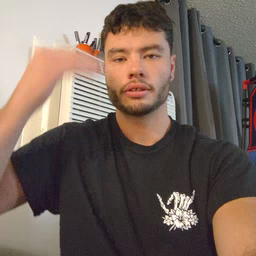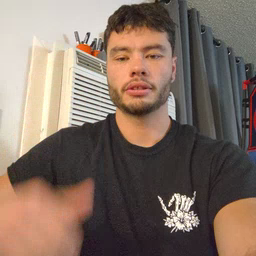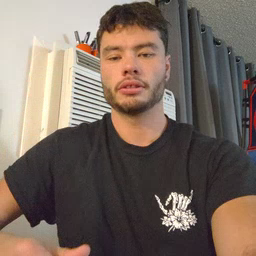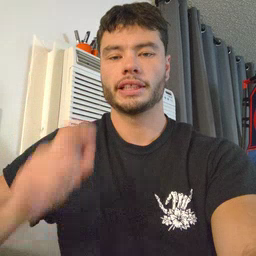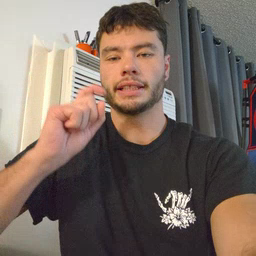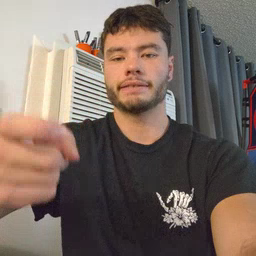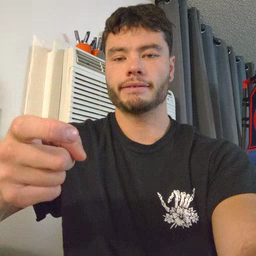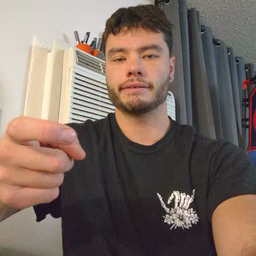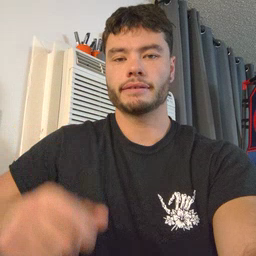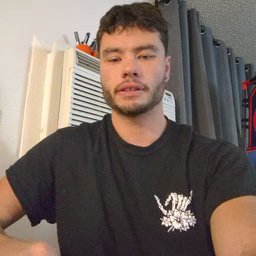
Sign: gift